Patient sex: F
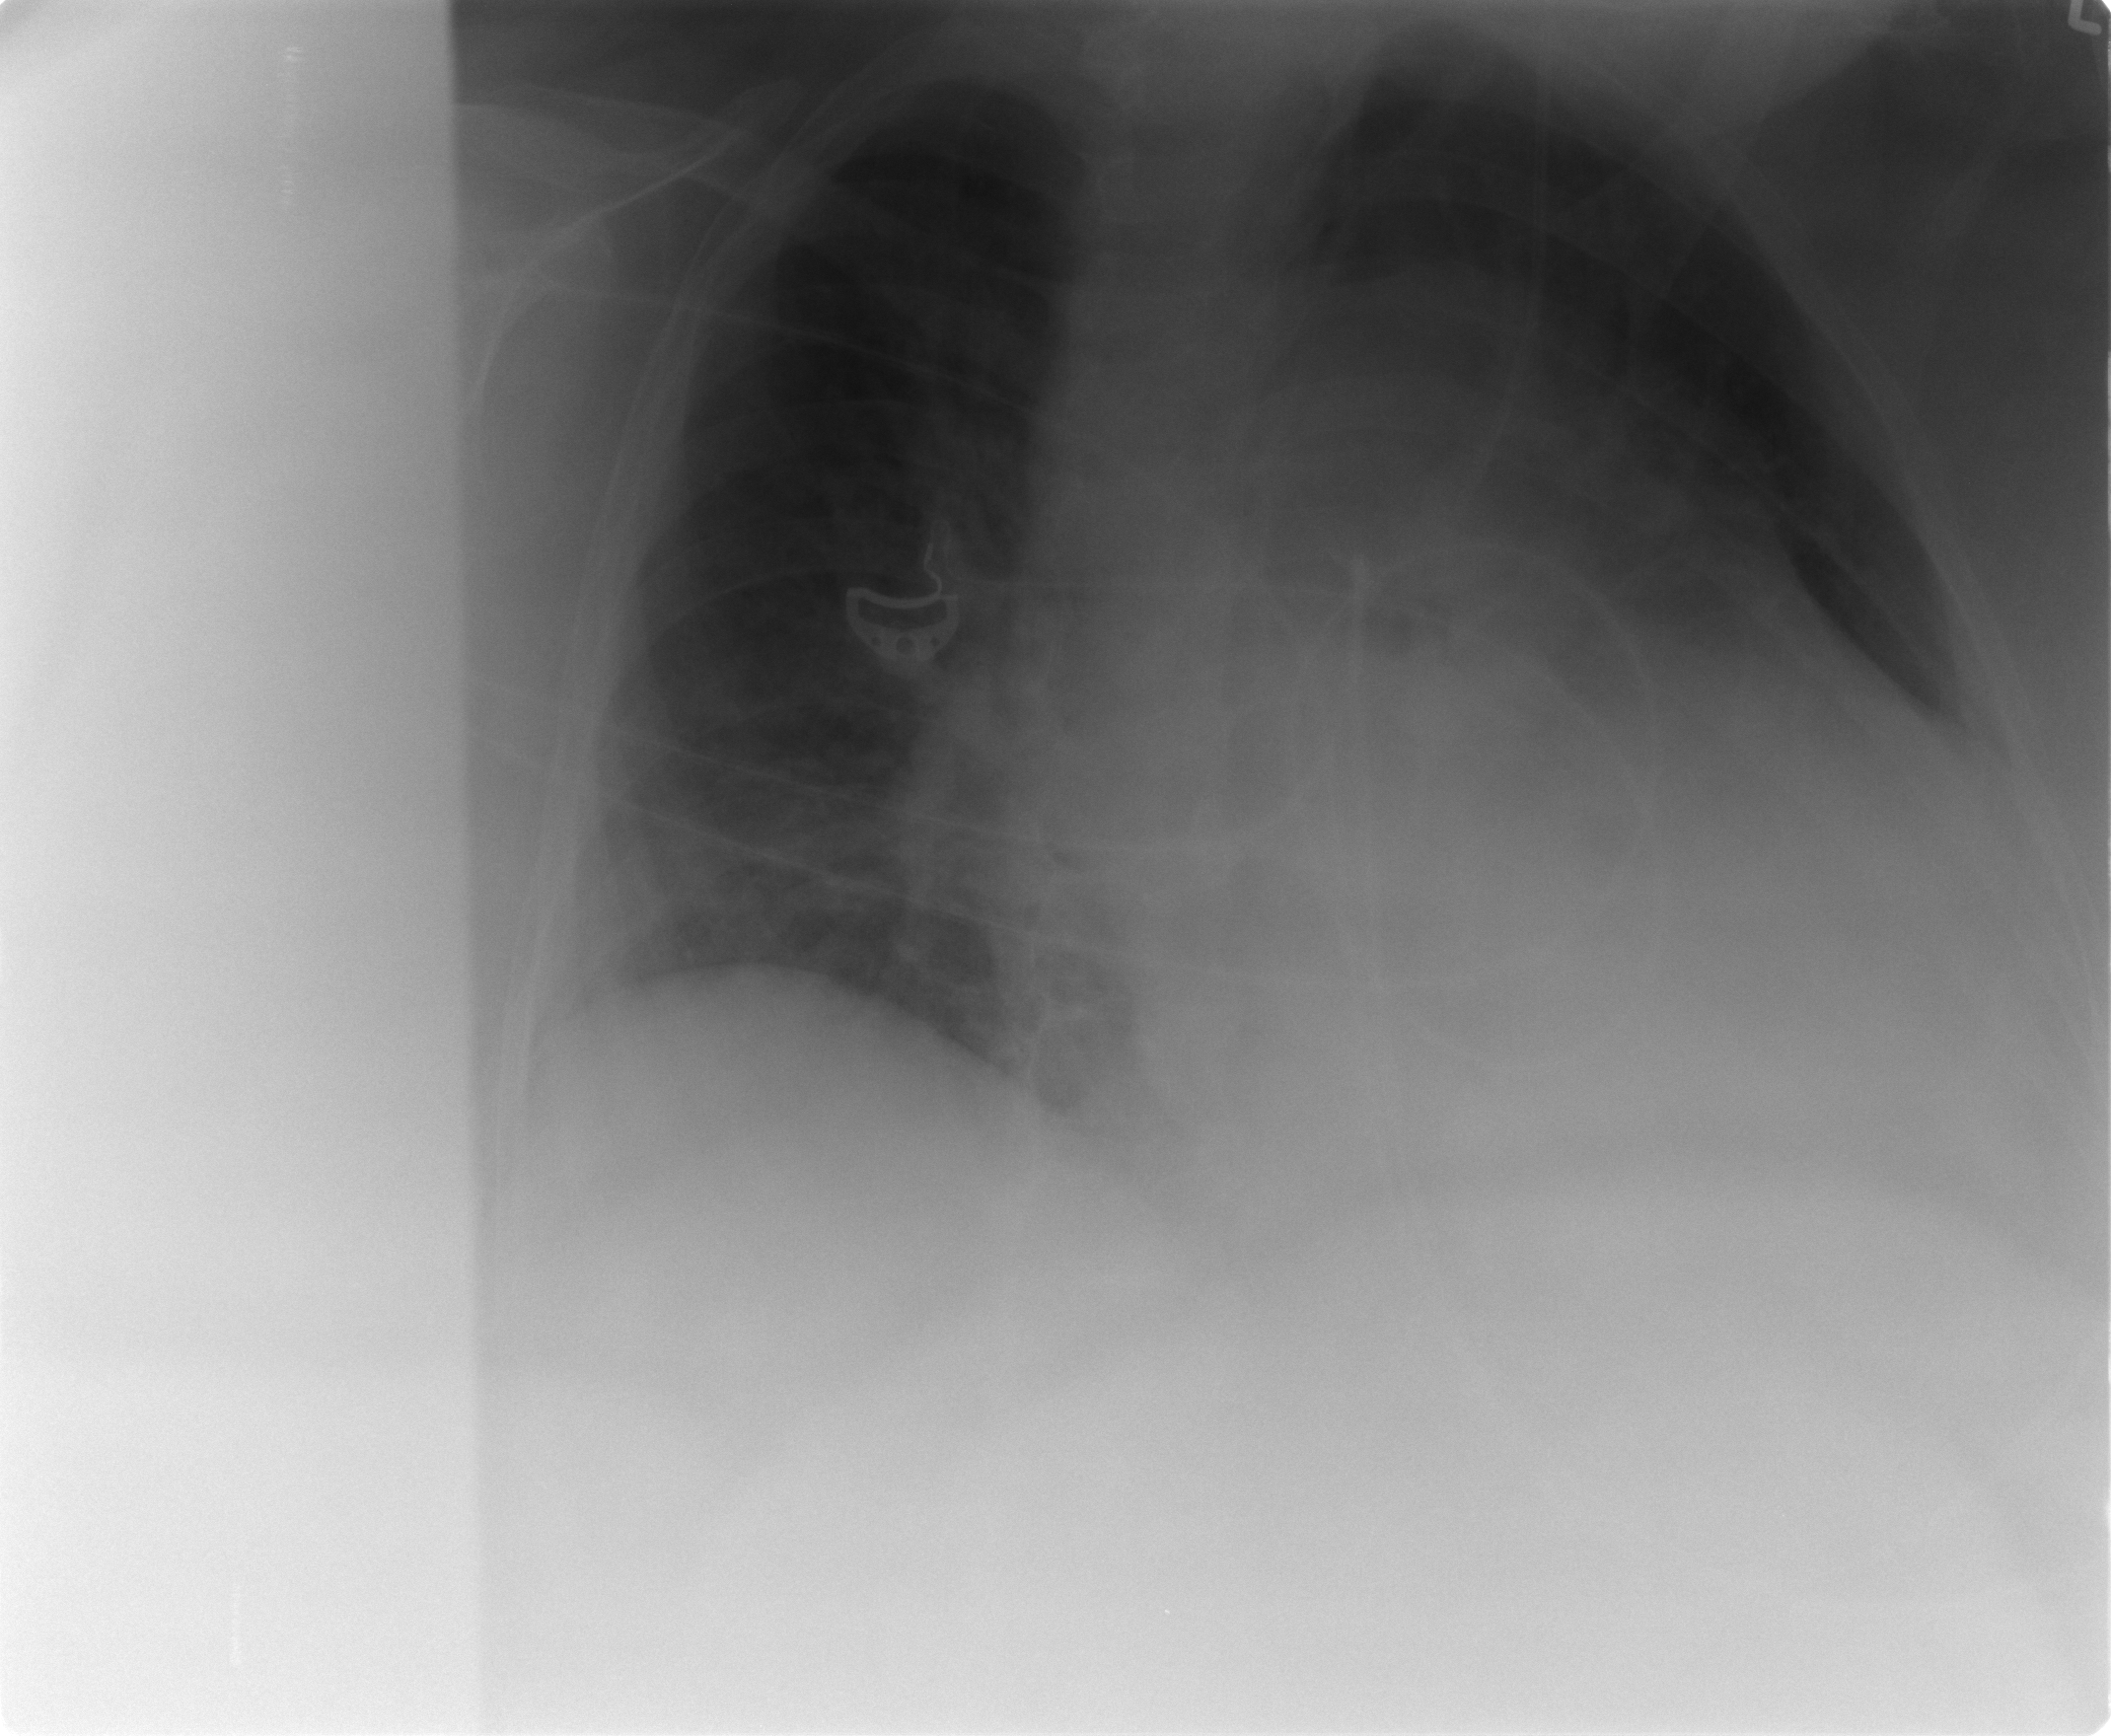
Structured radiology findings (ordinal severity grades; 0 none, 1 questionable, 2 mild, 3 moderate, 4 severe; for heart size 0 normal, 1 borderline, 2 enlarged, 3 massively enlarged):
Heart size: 3
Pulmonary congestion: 2
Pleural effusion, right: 0
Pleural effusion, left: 2
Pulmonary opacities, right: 0
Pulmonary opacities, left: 1
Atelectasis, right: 0
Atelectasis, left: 2